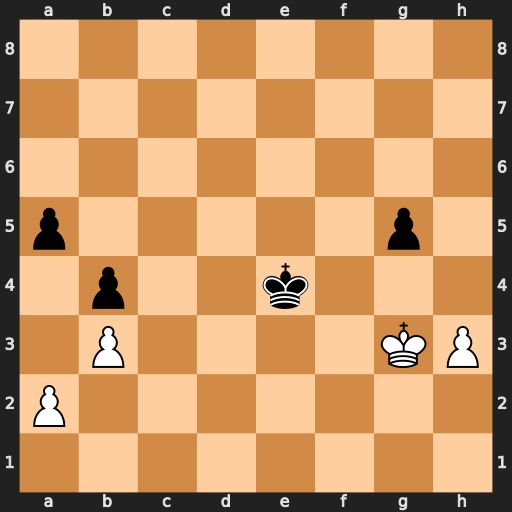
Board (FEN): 8/8/8/p5p1/1p2k3/1P4KP/P7/8
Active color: w
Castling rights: -
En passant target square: -
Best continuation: Kg4 Ke5 Kxg5